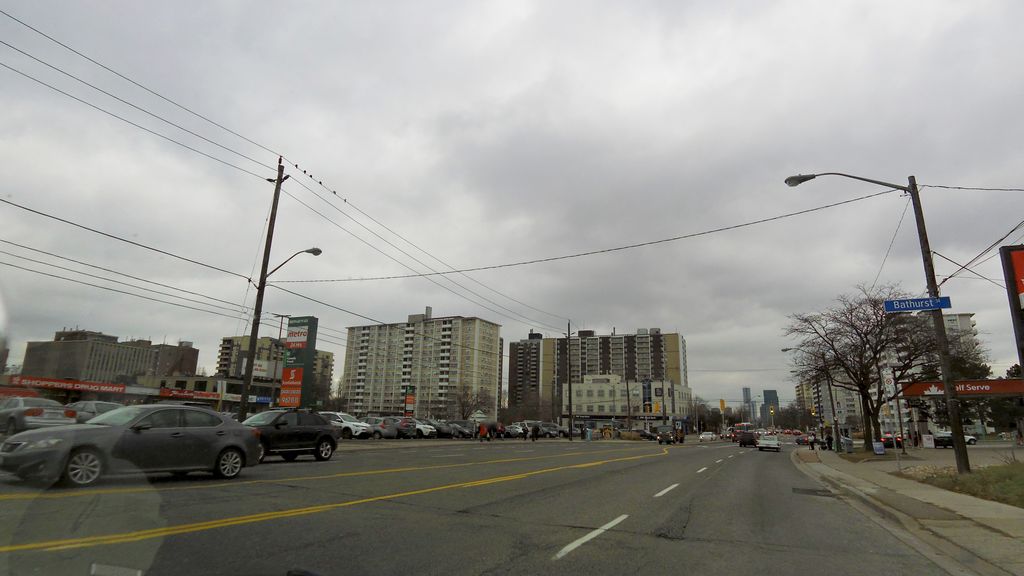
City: toronto